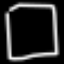
Label: square